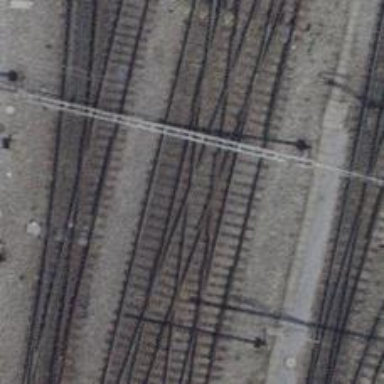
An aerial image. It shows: Railway crossing.